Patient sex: M
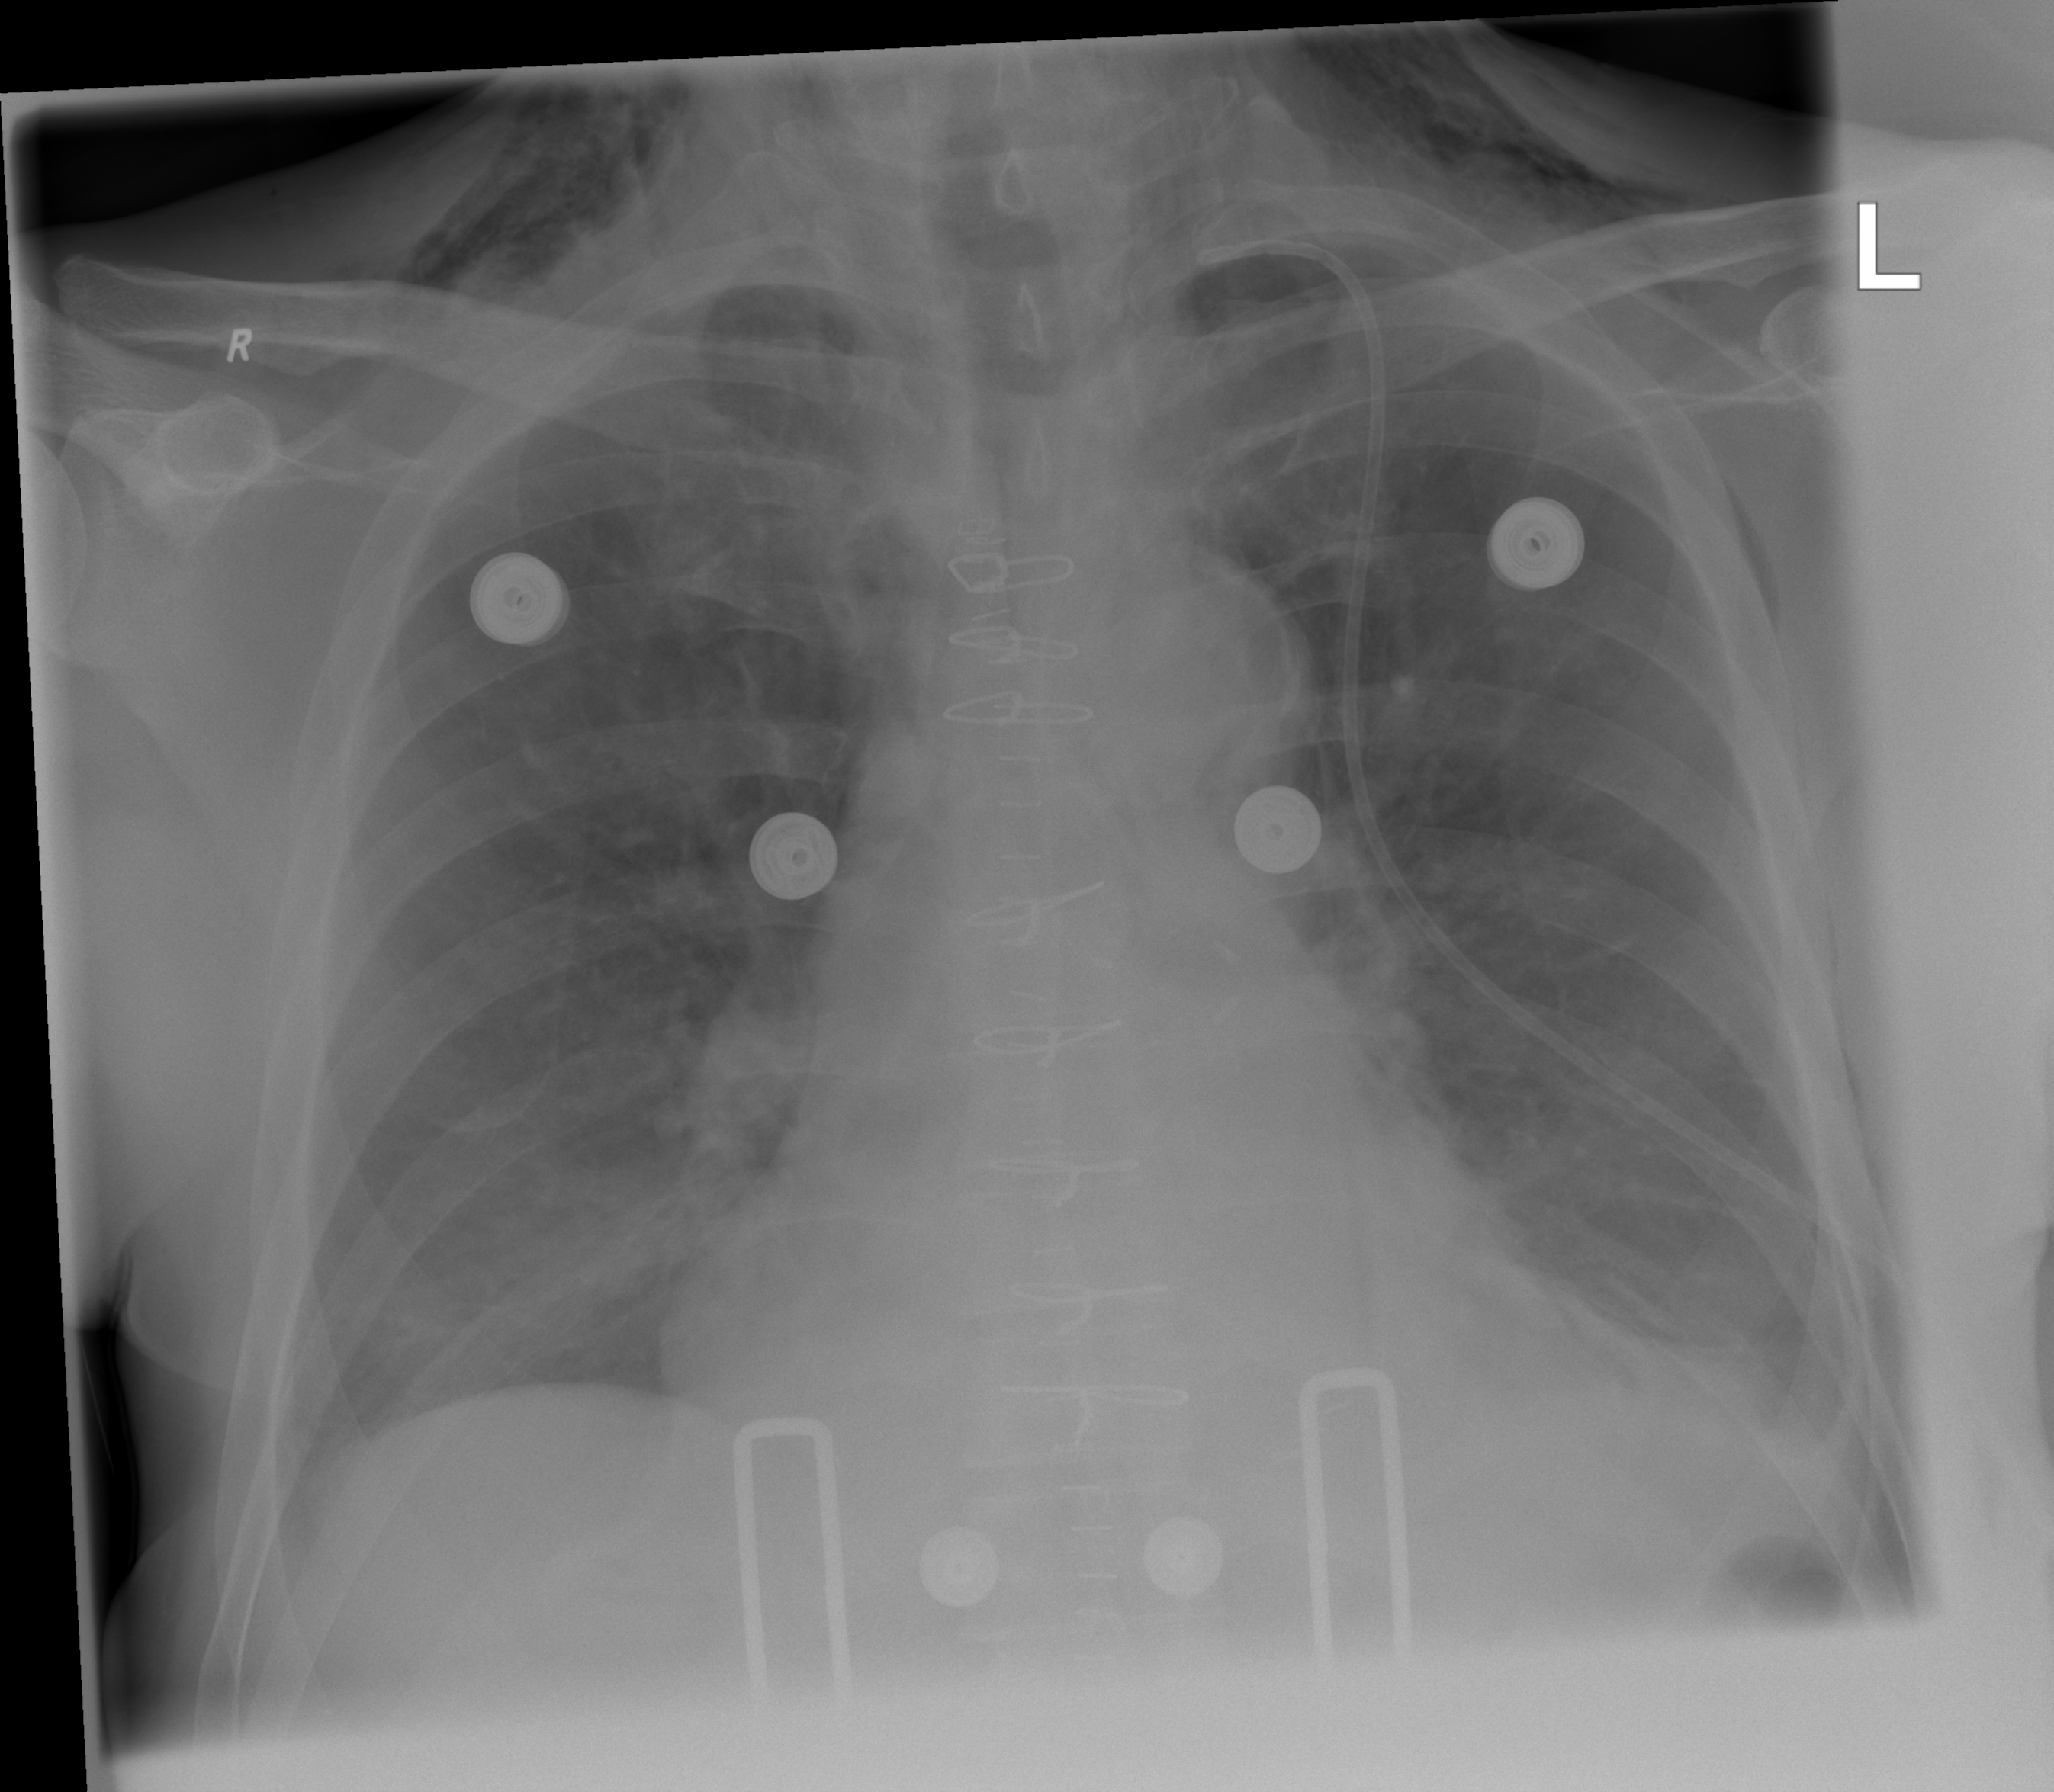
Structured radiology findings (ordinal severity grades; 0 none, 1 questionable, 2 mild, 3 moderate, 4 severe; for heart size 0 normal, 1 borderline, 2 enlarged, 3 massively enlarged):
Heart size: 1
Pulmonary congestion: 0
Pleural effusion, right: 0
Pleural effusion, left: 2
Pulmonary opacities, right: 0
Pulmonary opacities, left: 0
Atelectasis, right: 0
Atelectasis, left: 2